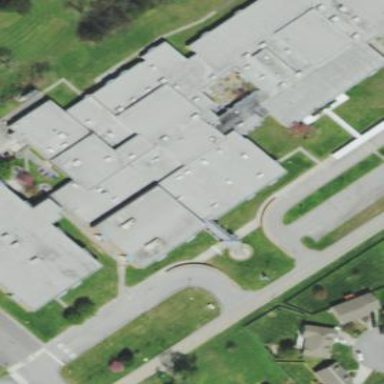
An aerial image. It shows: School building.